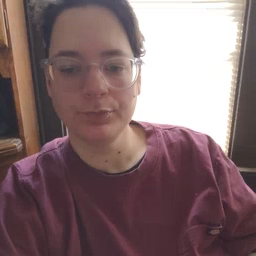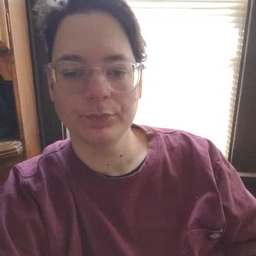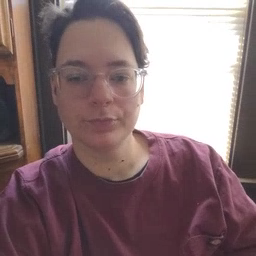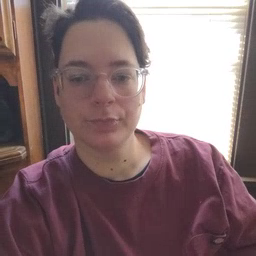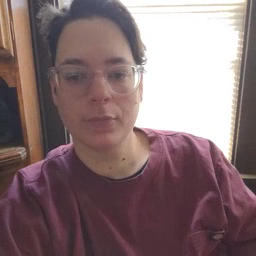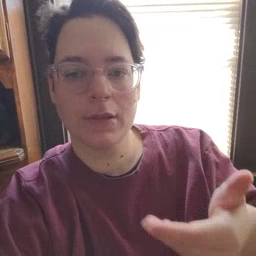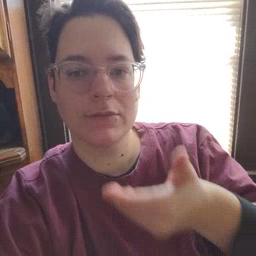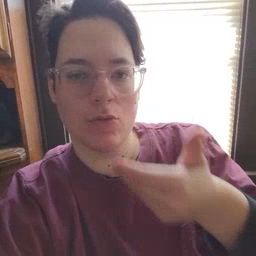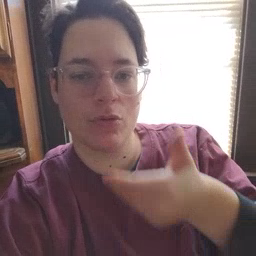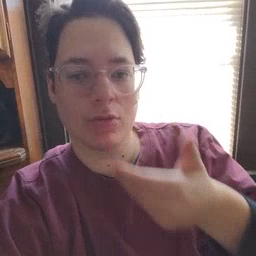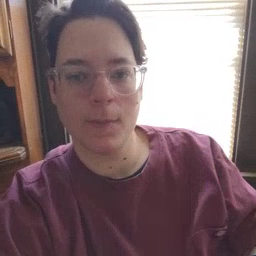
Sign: cereal